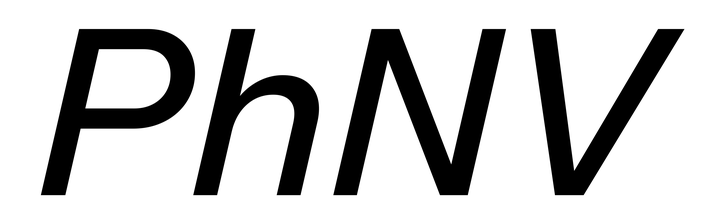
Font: InstrumentSans-Italic_Medium_Italic